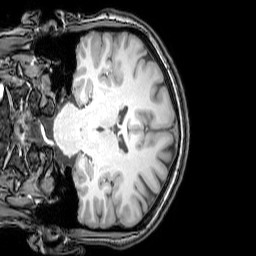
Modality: T1w
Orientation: coronal
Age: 23
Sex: female
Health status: healthy
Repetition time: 0.081 s
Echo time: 0.037 s